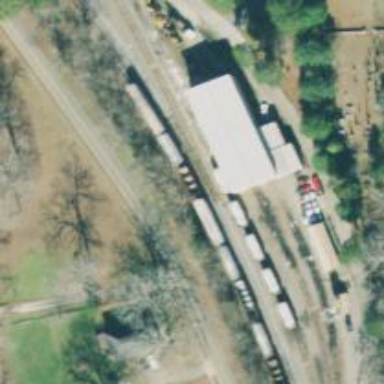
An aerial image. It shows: Railway yard used for maintenance purposes.